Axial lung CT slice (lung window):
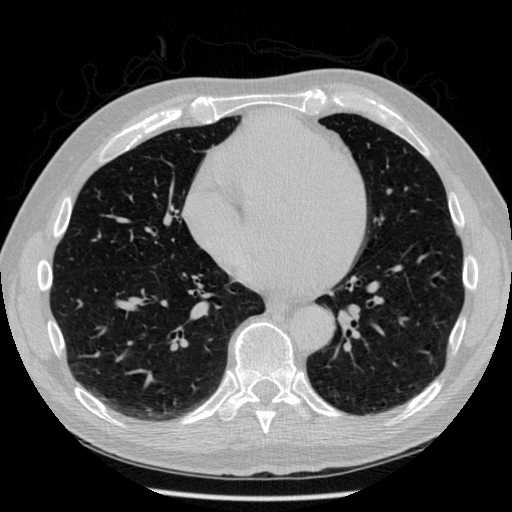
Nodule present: no